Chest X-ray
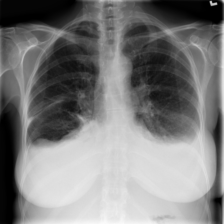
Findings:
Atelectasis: negative
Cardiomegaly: negative
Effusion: positive
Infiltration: negative
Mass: negative
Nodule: negative
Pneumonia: negative
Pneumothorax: negative
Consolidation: negative
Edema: negative
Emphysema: negative
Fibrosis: negative
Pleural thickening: negative
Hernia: negative